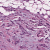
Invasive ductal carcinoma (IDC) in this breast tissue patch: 1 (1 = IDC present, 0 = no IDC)